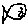
Label: fish